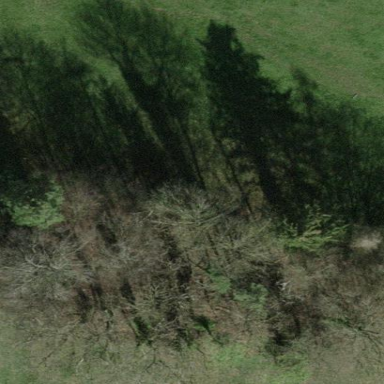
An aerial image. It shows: Forest area.